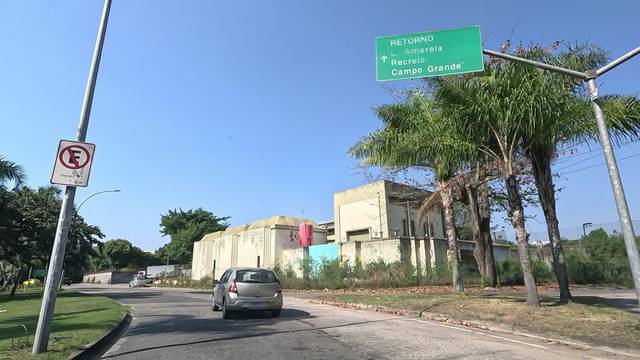
Region: Brazil
Coordinates: -22.994, -43.377